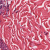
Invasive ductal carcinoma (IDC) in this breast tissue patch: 0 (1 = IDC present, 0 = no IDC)